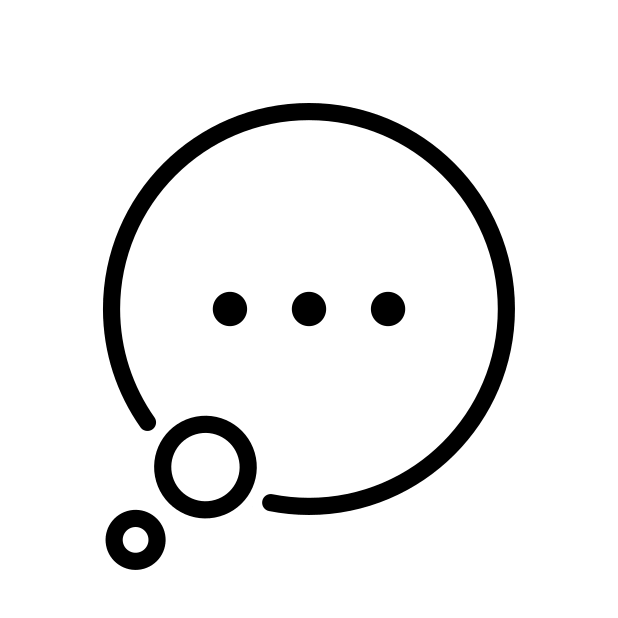
Emoji: 💬
Name: speech balloon
Unicode: 0x1f4ac